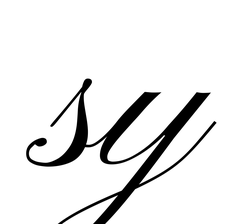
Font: PinyonScript-Regular